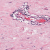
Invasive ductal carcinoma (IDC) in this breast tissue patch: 0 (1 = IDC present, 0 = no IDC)